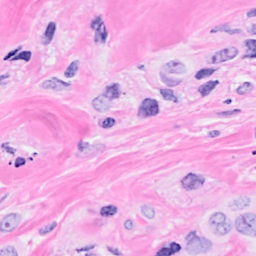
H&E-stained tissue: Breast